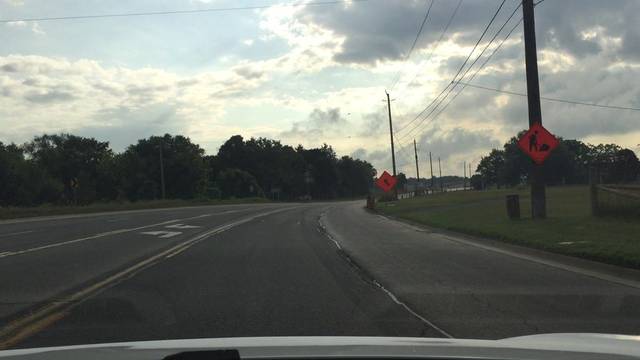
Region: Canada
Coordinates: 43.913, -78.776